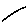
Label: line